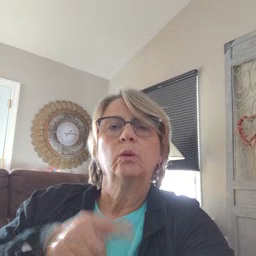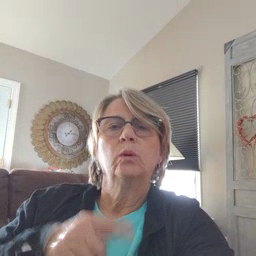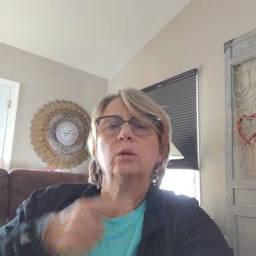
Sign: into